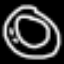
Label: donut